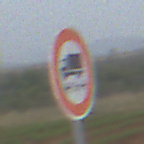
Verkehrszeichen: TatsaechlicheLaenge
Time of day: Midday
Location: Outdoor (Nature)
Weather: PartlyCloudy
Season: NotSpecified
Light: Natural